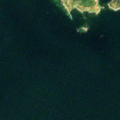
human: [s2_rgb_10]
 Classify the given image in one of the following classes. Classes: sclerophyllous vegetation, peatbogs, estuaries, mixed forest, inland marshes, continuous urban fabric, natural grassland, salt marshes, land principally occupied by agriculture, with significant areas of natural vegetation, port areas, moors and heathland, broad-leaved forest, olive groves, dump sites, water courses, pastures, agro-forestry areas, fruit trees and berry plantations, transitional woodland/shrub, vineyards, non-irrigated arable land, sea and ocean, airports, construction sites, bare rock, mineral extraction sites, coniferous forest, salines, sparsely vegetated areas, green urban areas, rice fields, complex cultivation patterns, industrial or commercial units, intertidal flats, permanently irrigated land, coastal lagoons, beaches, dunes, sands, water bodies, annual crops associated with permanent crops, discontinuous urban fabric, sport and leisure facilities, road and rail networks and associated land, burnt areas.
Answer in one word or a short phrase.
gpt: sea and ocean